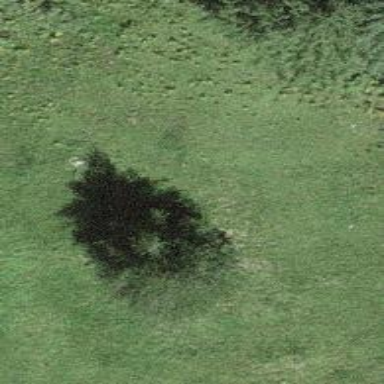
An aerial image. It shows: Beautiful tree in nature.